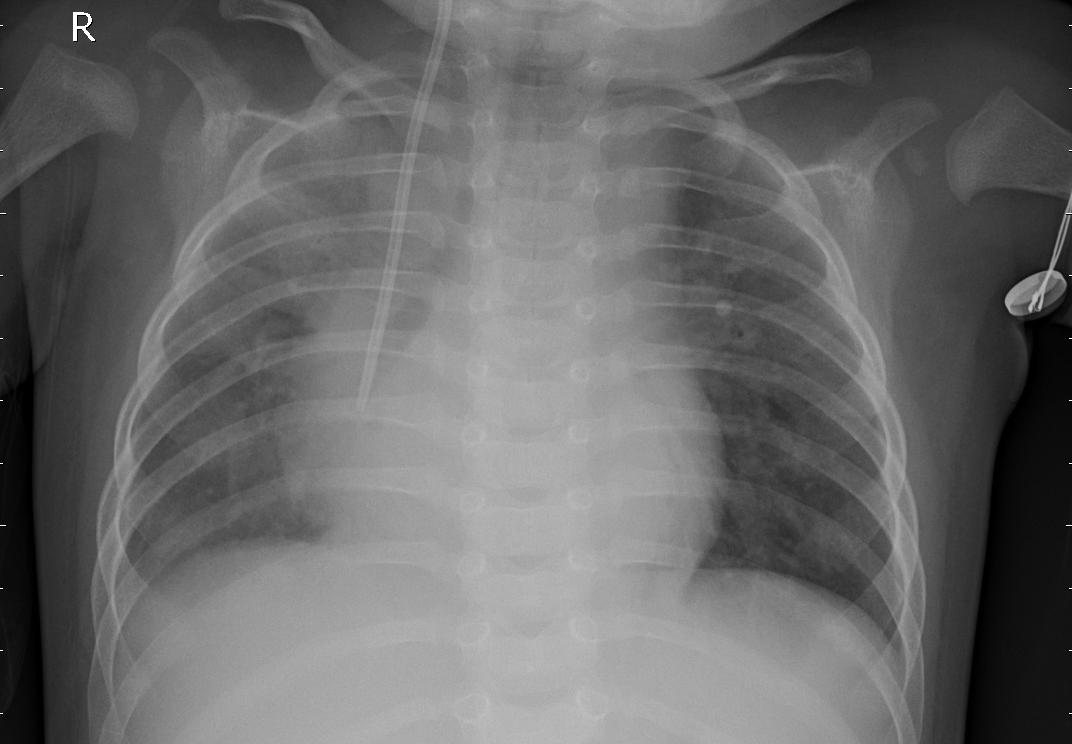
Diagnosis: PNEUMONIA